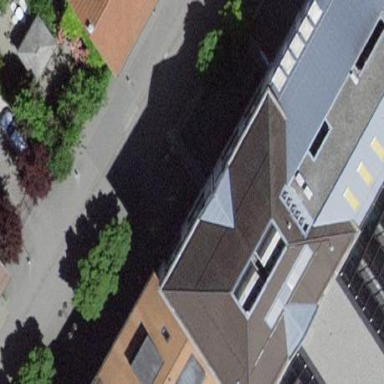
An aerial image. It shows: Building with hipped roof design.